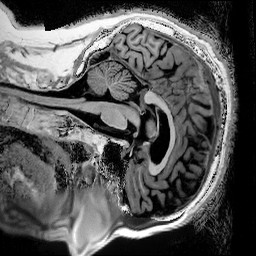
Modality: T1w
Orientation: sagittal
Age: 66
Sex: male
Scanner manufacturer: siemens
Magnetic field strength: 3 T
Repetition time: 5 s
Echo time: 0.00298 s